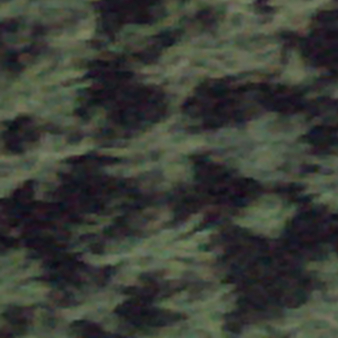
Label: other